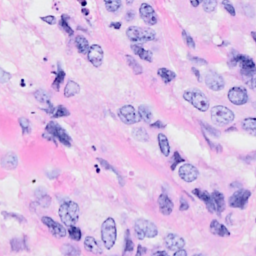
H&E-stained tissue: Breast